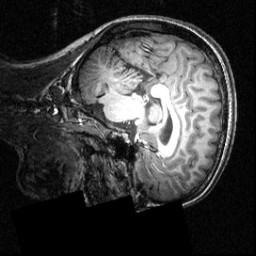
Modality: T1w
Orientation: sagittal
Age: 19
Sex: female
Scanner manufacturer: siemens
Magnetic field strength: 3.951 T
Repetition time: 1.5 s
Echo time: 0.00335 s